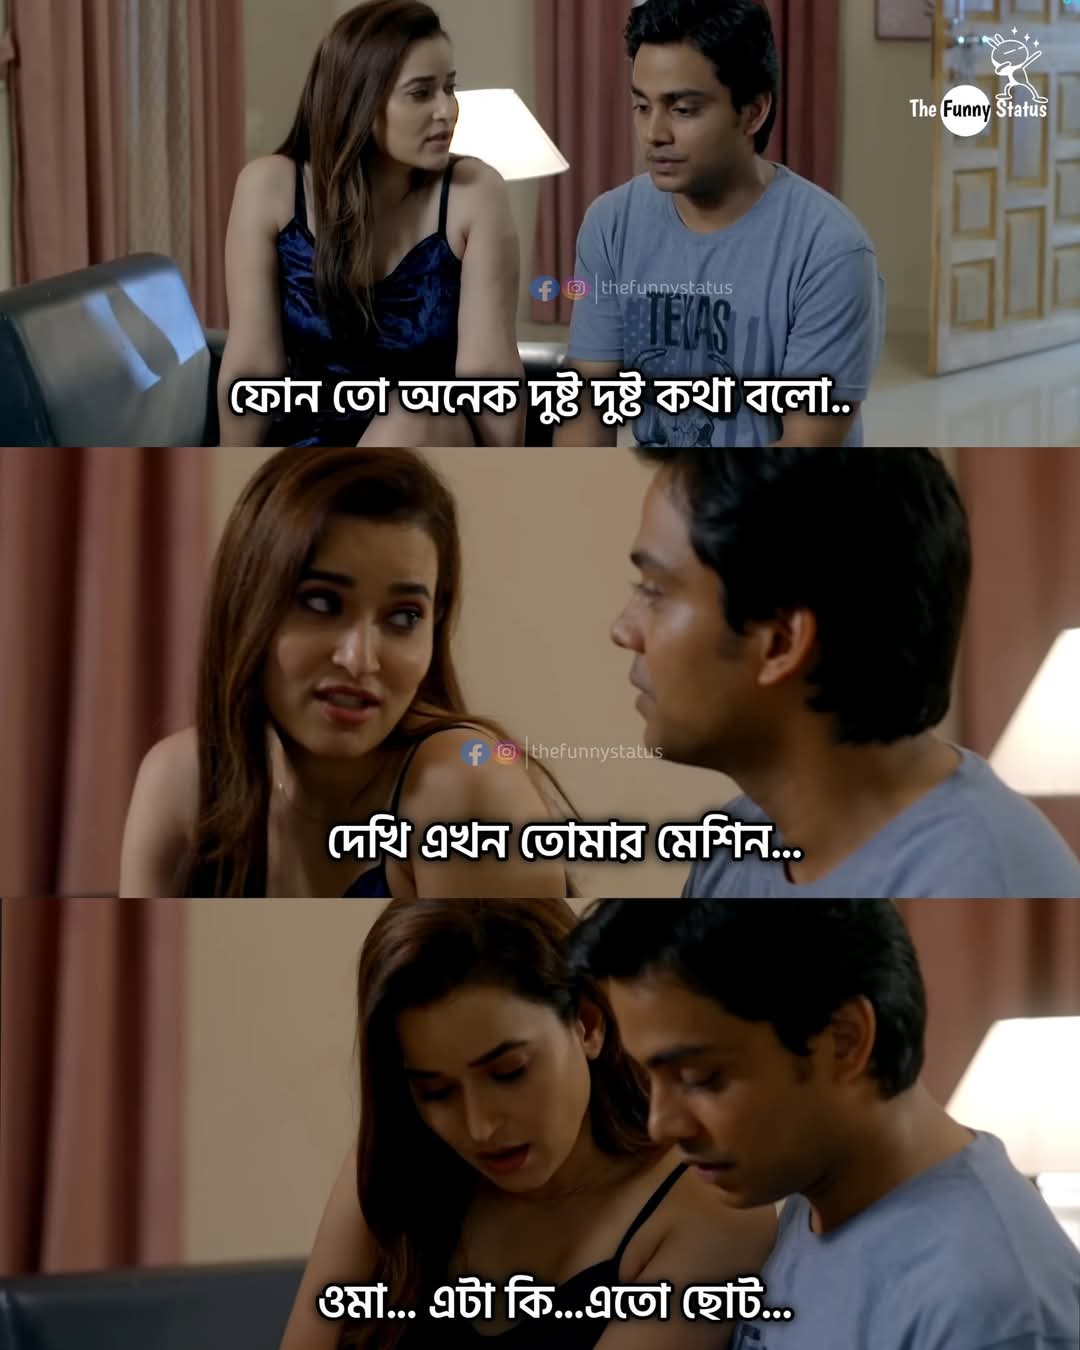
Text: ফোন তো অনেক দুষ্ট দুষ্ট কথা বলো..
দেখি এখন তোমার মেশিন...
ওমা... এটা কি...এতো ছোট...
Label: Hate
Hate category: Personal Offence
Targeted group: Individual